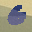
Label: 6